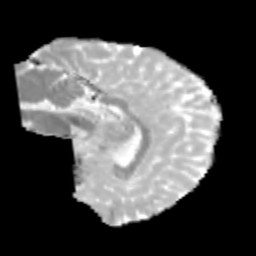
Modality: MD
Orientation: sagittal
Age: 11
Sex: male
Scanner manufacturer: siemens
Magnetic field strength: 3 T
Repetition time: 3.8 s
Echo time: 0.07 s